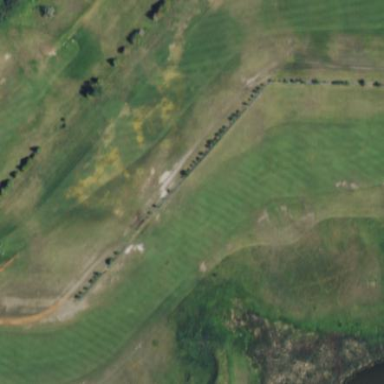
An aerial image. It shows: Golf fairway in the image.